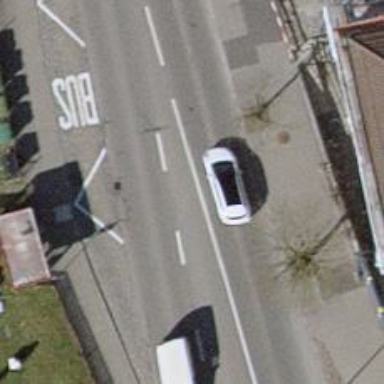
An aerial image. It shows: Bus stop with designated stop position for public transport.